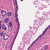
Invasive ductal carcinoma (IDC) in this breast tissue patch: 0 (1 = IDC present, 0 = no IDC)